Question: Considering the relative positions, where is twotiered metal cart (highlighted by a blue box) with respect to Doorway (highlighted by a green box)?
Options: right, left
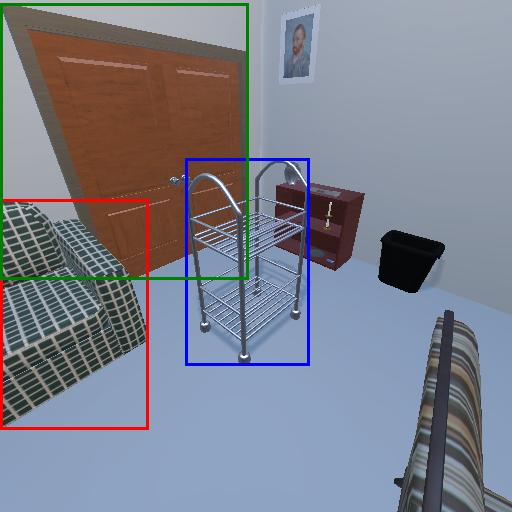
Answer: right